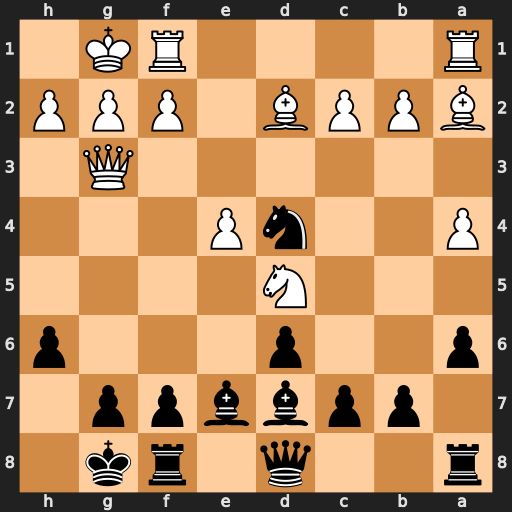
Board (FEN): r2q1rk1/1ppbbpp1/p2p3p/3N4/P2nP3/6Q1/BPPB1PPP/R4RK1
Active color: b
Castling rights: -
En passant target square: -
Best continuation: Ne2+ Kh1 Nxg3+